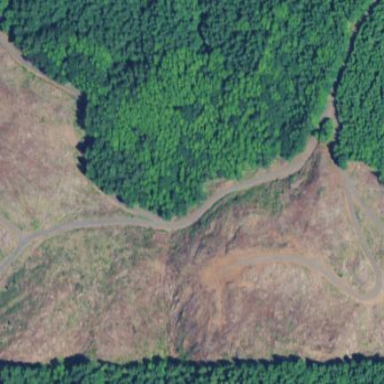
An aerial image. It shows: Clearcut area created by human activity.